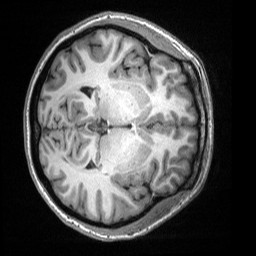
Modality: T1w
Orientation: axial
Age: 30
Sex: female